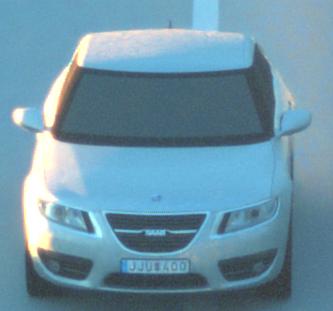
Make: Saab
Model: 5-Sep
Detailed model: 9-5 1.6T
Model produced from: 2010/06
Model produced until: 2011/12
Doors: 4
Color: white
Road condition: dry road
Daytime: sunrise or sunset
Contrast: medium contrast